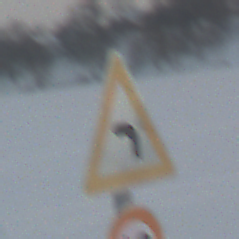
Verkehrszeichen: KurveLinks
Zusatzzeichen unten: Geschwindigkeit20
Umgebung: Outdoor, Nature
Tageszeit: SunriseSunset
Wetter: PartlyCloudy
Licht: Natural
Jahreszeit: NotSpecified
Kontrast: LowContrast